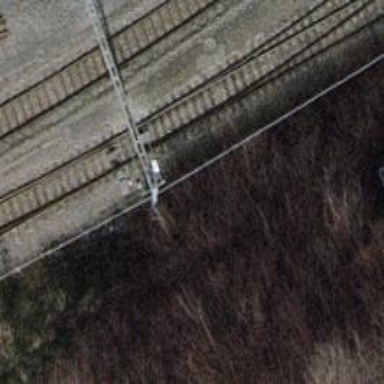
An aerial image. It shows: Railway switch.